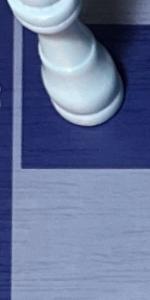
Label: Empty